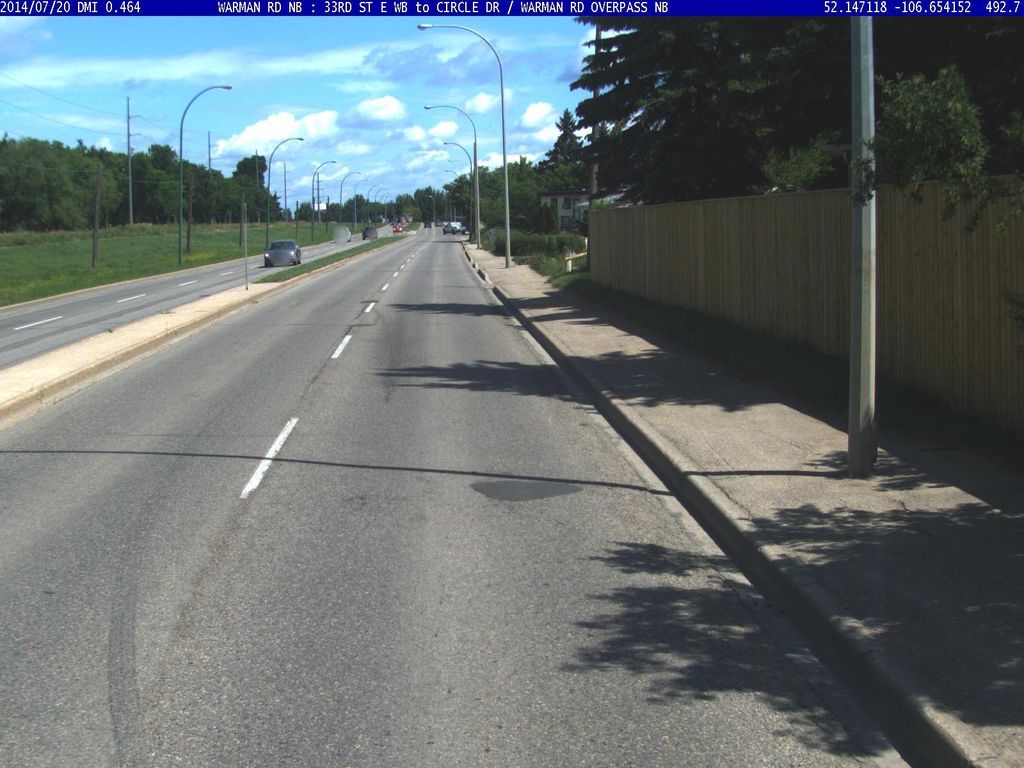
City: saskatoon